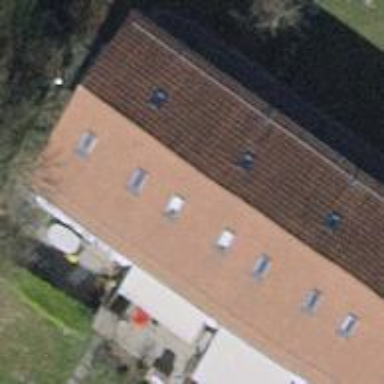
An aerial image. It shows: Terrace building.